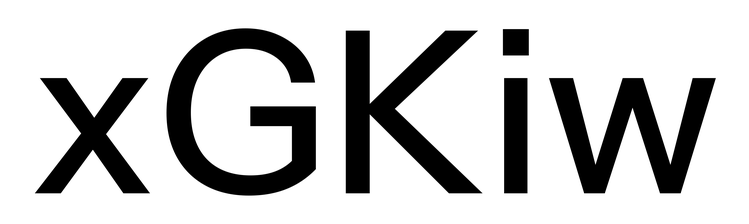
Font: InstrumentSans_Medium